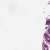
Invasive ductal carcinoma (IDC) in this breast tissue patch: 0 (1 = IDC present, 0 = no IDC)